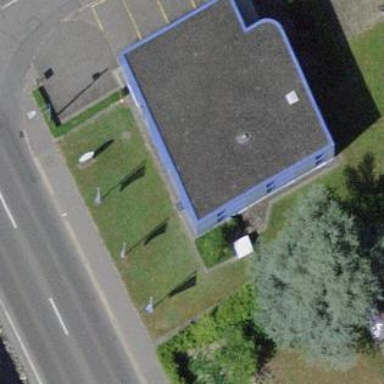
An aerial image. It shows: Retail building.